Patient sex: M
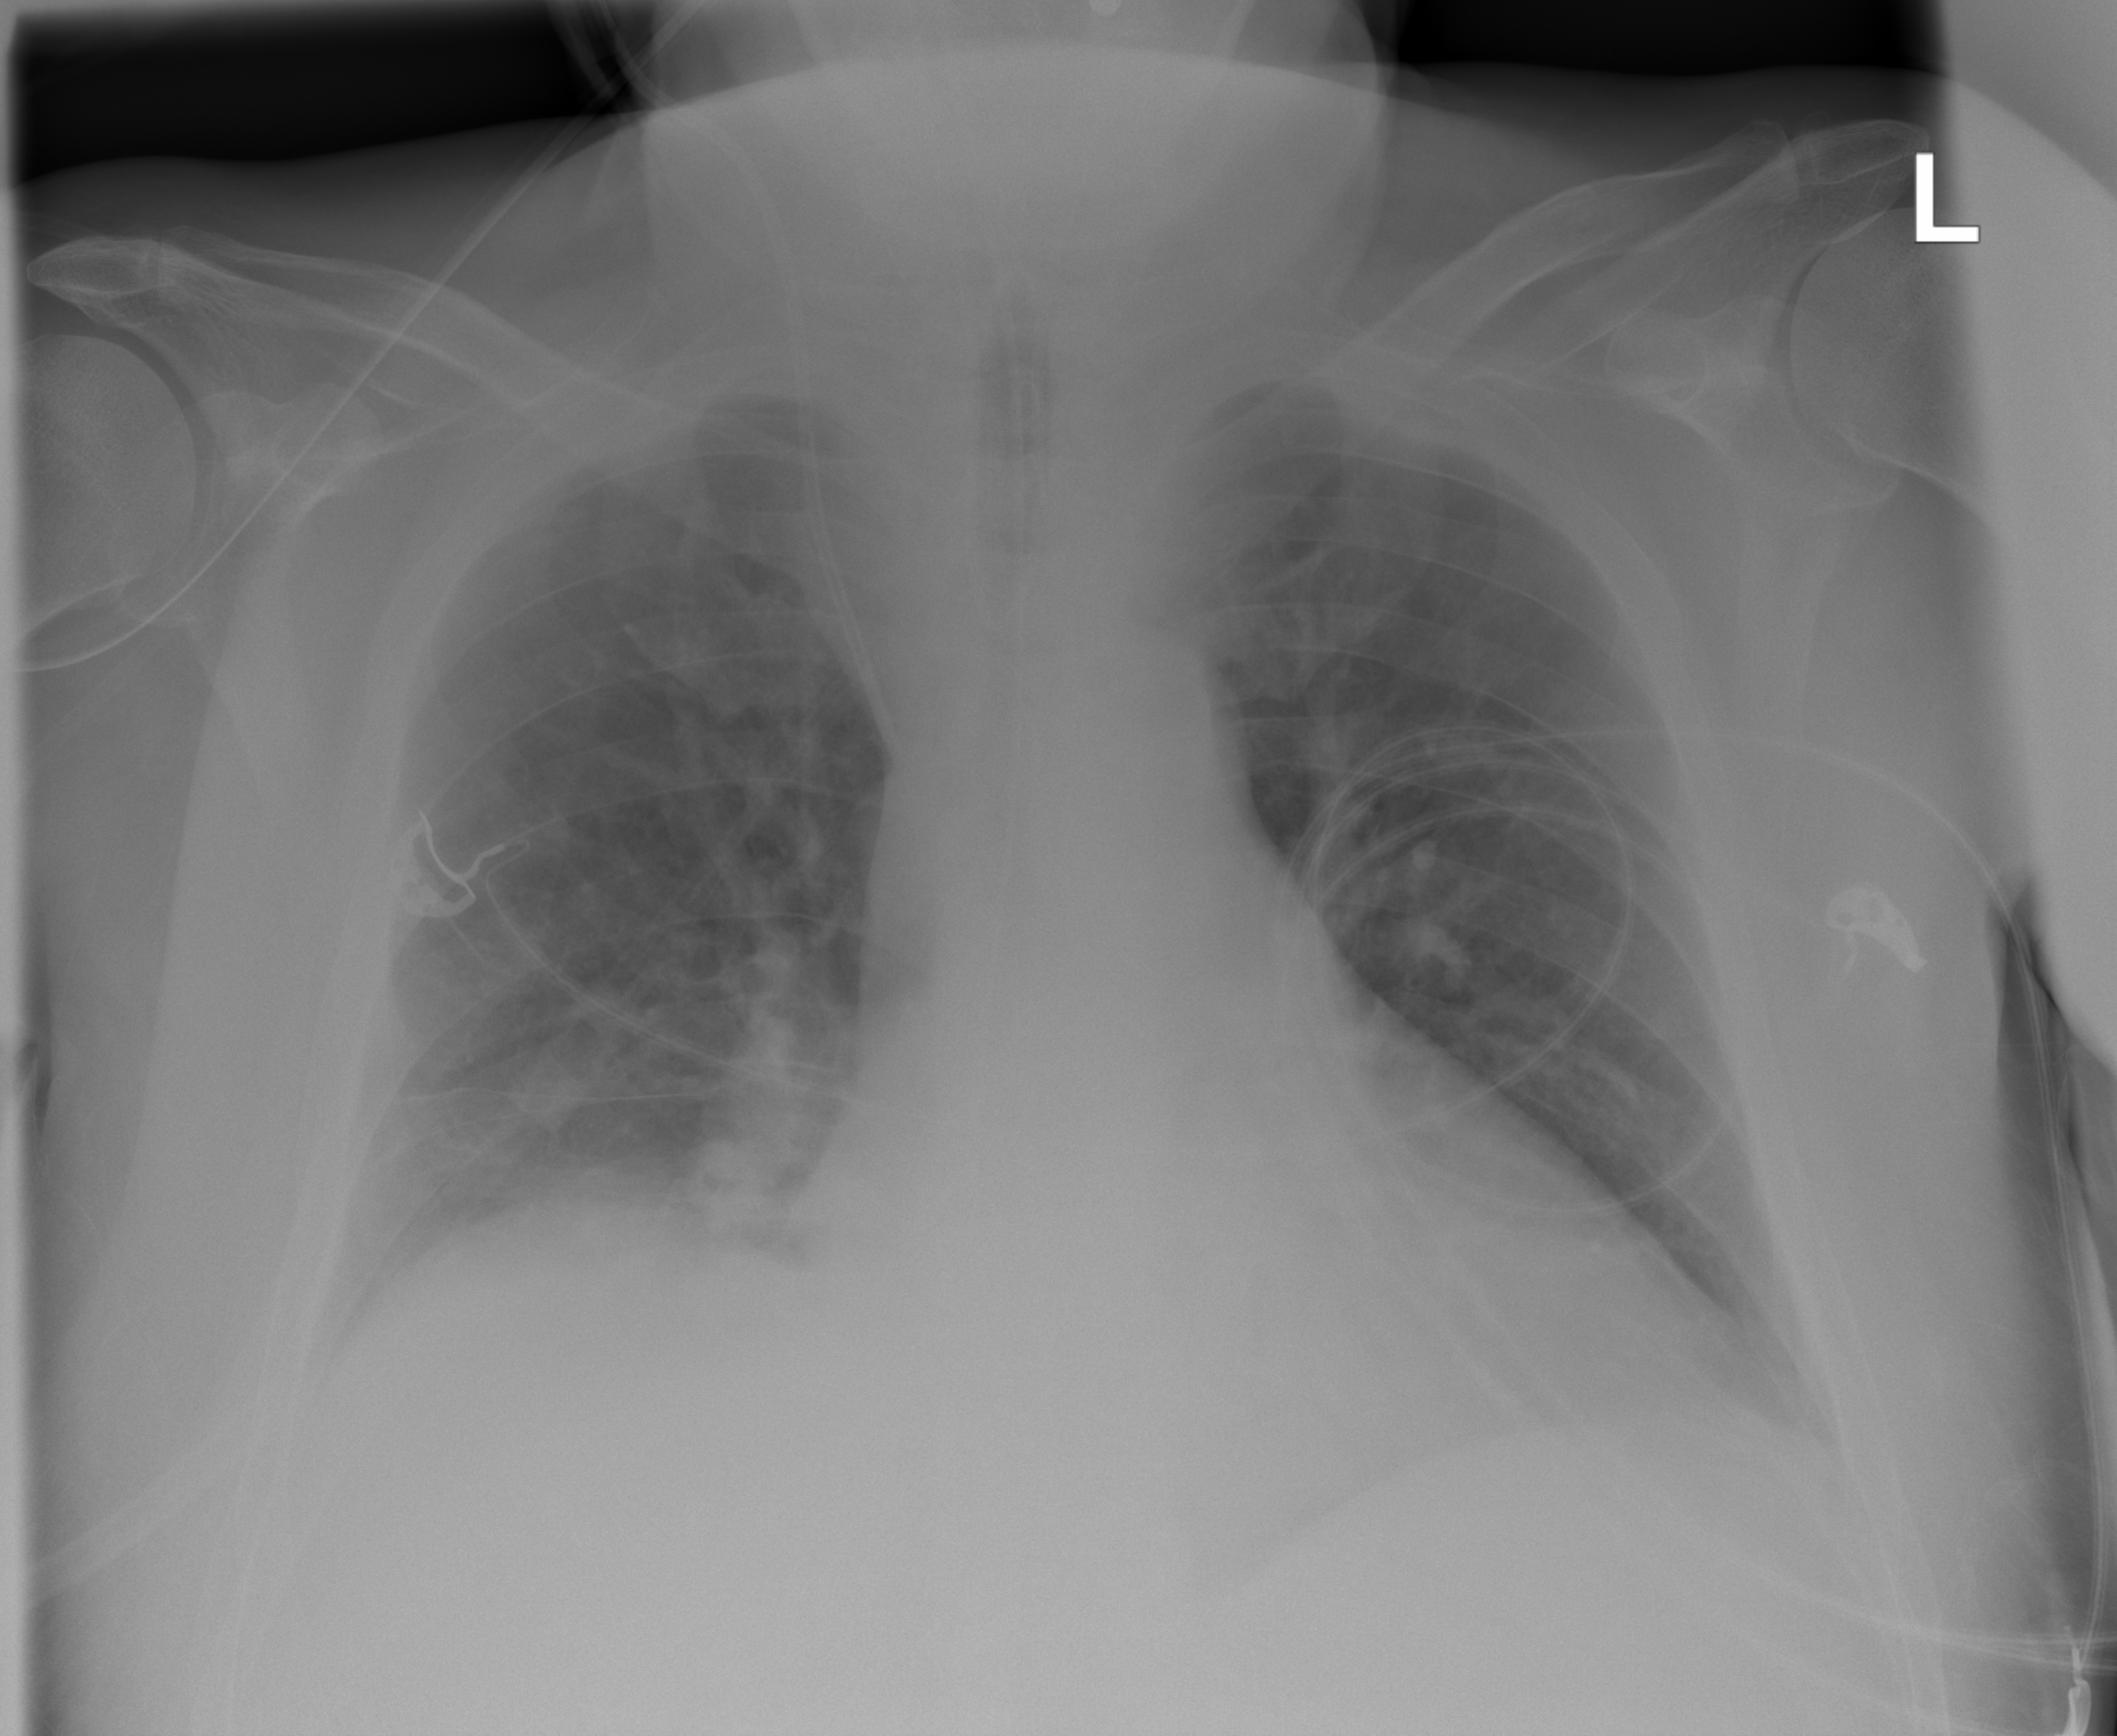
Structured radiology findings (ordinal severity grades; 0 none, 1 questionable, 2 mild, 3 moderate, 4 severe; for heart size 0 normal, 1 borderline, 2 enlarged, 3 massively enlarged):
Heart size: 2
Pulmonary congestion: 0
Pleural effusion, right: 0
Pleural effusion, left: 0
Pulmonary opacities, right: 0
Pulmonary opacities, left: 0
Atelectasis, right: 2
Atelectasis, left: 0